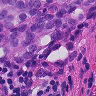
Metastatic tissue present: yes